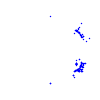
Particle: proton